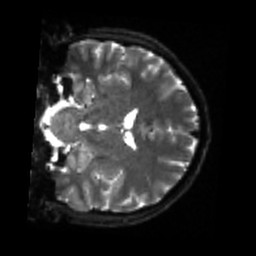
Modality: sbref
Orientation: coronal
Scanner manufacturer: siemens
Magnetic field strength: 3 T
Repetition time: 4 s
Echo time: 0.0594 s